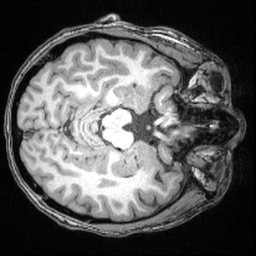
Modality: T1w
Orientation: axial
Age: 31
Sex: female
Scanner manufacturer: siemens
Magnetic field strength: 3 T
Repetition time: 2.4 s
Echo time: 0.00374 s